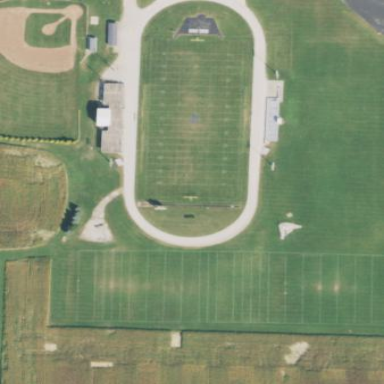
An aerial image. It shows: American football pitch with grass surface.